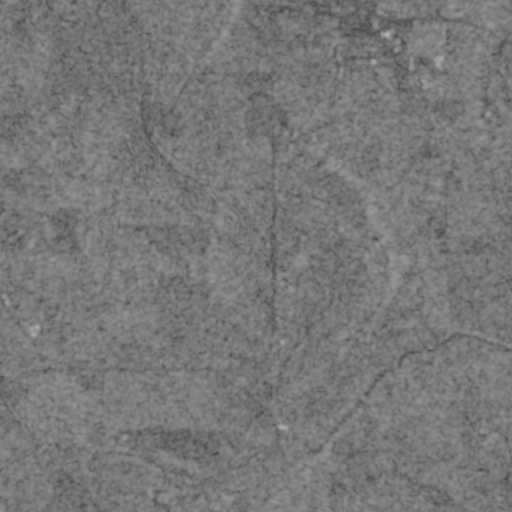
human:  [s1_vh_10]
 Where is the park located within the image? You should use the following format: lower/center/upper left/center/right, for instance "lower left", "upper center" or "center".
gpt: The park is located in the upper right of the image.
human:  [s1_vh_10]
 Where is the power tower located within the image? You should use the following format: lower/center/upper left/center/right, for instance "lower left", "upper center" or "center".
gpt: The power tower is located in the upper left of the image.
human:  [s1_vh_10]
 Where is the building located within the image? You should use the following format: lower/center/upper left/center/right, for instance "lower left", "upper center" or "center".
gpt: The building is located in the upper right of the image.
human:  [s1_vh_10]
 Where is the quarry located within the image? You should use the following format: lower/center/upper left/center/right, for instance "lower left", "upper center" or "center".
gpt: There is no quarry in the image.

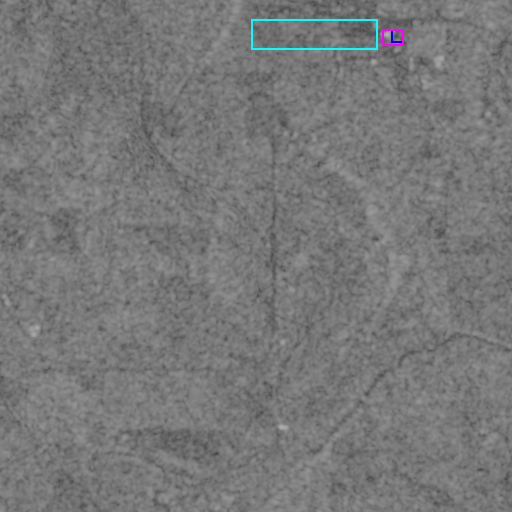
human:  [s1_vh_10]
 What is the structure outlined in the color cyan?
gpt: The structure outlined in cyan is a park.
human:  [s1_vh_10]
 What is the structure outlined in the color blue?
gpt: The structure outlined in blue is a building.
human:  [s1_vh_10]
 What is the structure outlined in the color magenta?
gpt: The structure outlined in magenta is a building.
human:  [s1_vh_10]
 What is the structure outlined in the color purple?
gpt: There is no purple outline.